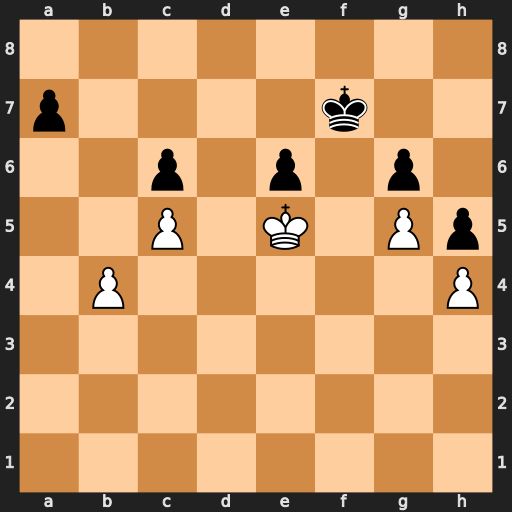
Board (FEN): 8/p4k2/2p1p1p1/2P1K1Pp/1P5P/8/8/8
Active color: w
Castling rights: -
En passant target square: -
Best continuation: Kd6 e5 b5 e4 bxc6 e3 c7